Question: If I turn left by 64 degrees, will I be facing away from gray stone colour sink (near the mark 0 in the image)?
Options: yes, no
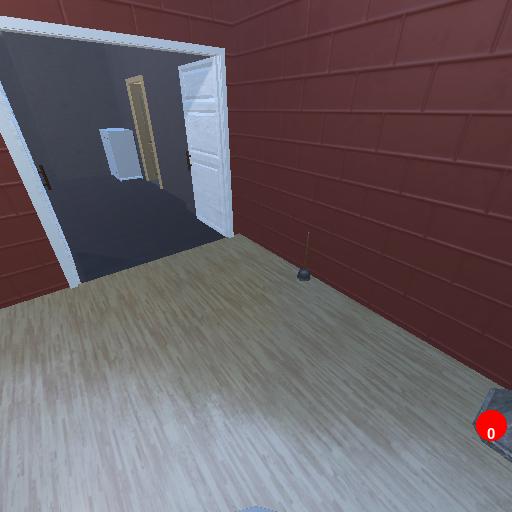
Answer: yes